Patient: sex M, age 47
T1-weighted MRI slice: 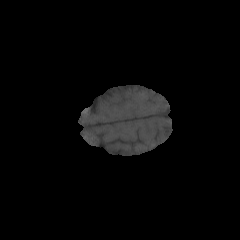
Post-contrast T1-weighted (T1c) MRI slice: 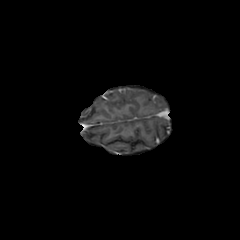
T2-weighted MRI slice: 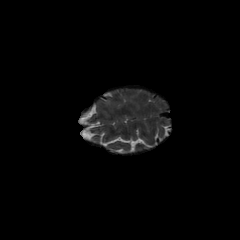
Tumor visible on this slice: no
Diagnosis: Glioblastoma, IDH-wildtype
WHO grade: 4